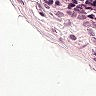
Metastatic tissue present: no